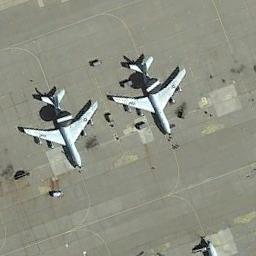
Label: airplane